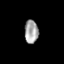
Tissue: skin
Cell type: Epithelial cells
Senescence score: 0.2395
Nuclear area (px): 313
Mean DAPI intensity: 164.815